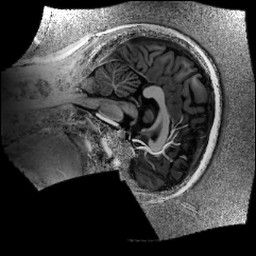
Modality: UNIT1
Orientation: sagittal
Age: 21
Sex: female
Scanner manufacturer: siemens
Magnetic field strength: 6.98 T
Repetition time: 6 s
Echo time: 0.00283 s